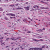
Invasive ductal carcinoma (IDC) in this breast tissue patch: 0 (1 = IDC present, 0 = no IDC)